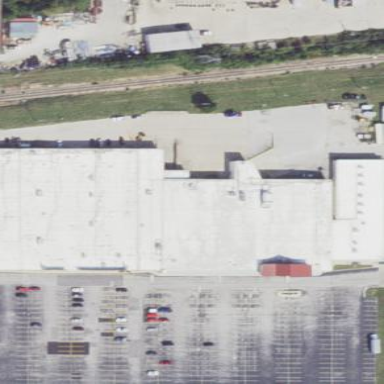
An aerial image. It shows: Retail building.